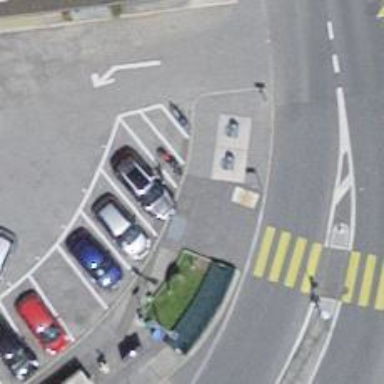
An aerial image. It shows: Parking area with asphalt surface designated for motorcycles.